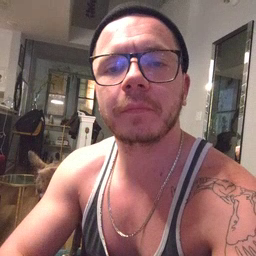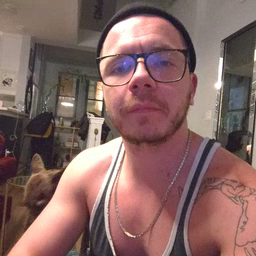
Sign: first